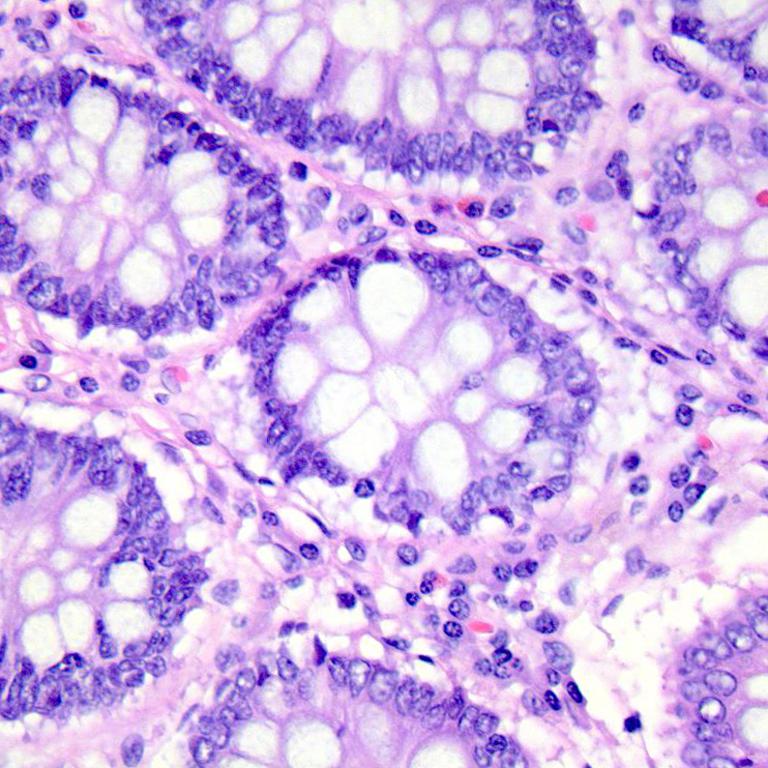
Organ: colon
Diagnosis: benign